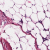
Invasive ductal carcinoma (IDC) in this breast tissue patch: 0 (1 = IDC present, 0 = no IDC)